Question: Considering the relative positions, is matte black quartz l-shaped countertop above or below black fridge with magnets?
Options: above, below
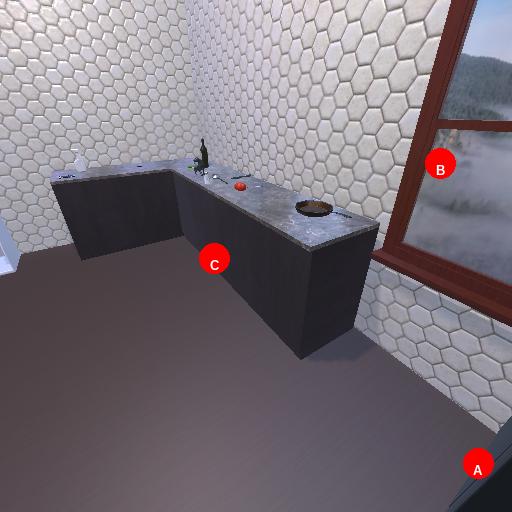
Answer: above